Question: I need to implement a progress bar indicator which shows the scores achieved by the user in games. How can we implement such progress indicator in Android? Is there any library that can be used in android studio to achieve the results below?

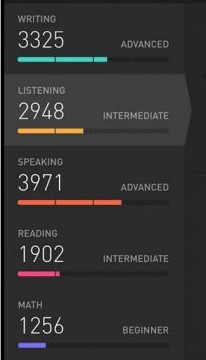
Answer: try this lib <URL>